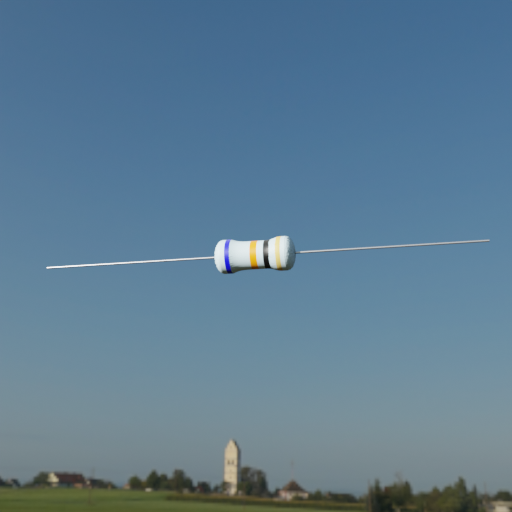
Resistor colour bands (in order): blue, orange, black, gold